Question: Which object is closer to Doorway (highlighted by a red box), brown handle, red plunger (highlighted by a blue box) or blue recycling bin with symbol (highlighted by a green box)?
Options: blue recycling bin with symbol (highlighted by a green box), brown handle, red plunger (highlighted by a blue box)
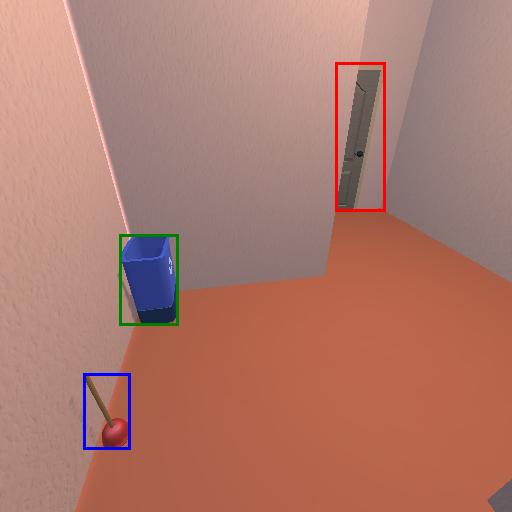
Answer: blue recycling bin with symbol (highlighted by a green box)